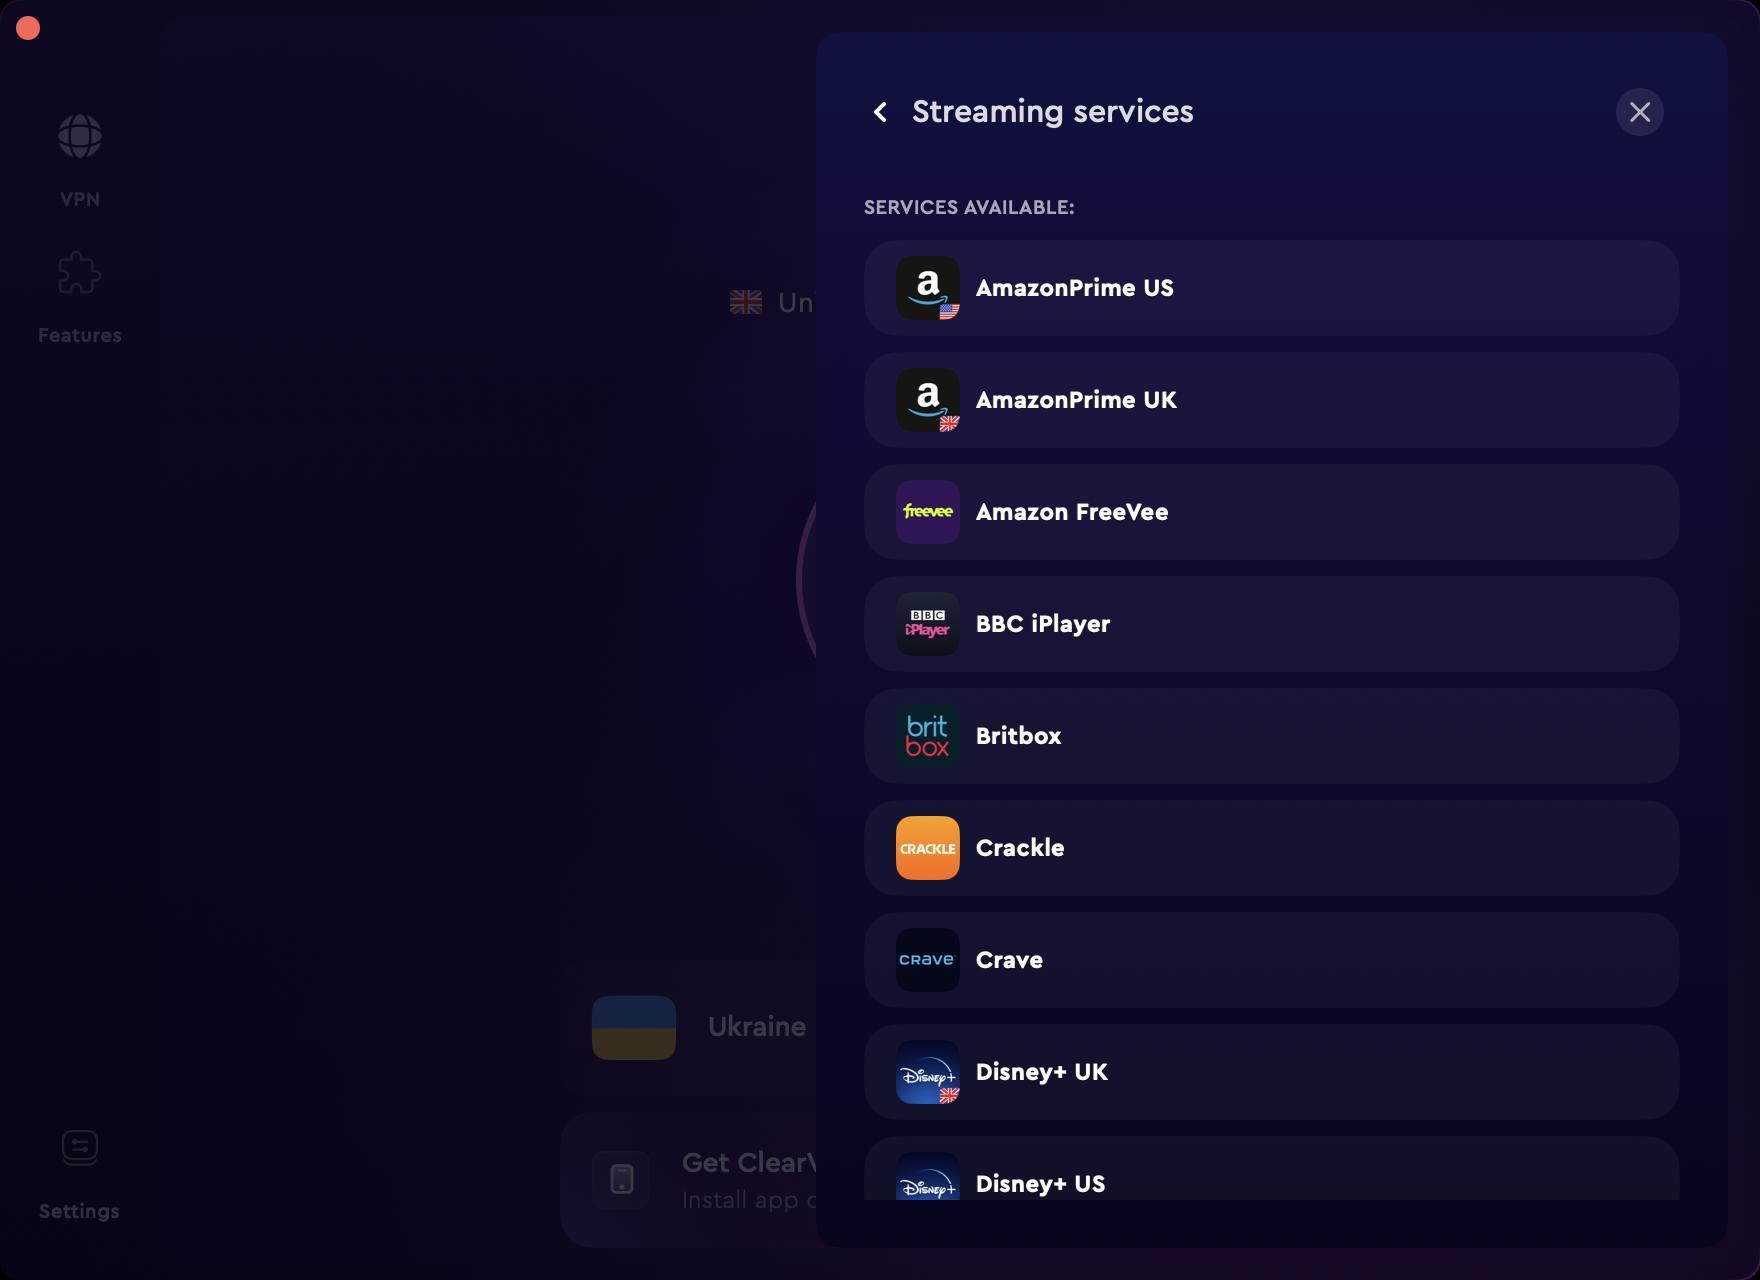
Accessibility tree:
{"name": "Untitled", "role": "AXWindow", "description": null, "role_description": "standard window", "value": null, "position": "339.00;123.00", "size": "880;640", "children": [{"name": null, "role": "AXGroup", "description": null, "role_description": "group", "value": null, "position": "0.00;0.00", "size": "880;640", "children": [{"name": null, "role": "AXImage", "description": "main_selected", "role_description": "image", "value": null, "position": "28.00;56.00", "size": "24;24", "children": []}, {"name": null, "role": "AXStaticText", "description": null, "role_description": "text", "value": "VPN", "position": "29.75;95.00", "size": "20;10", "children": []}, {"name": null, "role": "AXStaticText", "description": null, "role_description": "text", "value": "VPN is off", "position": "449.25;113.00", "size": "62;14", "children": []}, {"name": null, "role": "AXImage", "description": "features_unselected", "role_description": "image", "value": null, "position": "28.00;124.00", "size": "24;24", "children": []}, {"name": null, "role": "AXImage", "description": "GB", "role_description": "image", "value": null, "position": "365.00;145.00", "size": "16;12", "children": []}, {"name": null, "role": "AXStaticText", "description": null, "role_description": "text", "value": "United Kingdom", "position": "389.00;145.00", "size": "110;14", "children": []}, {"name": null, "role": "AXStaticText", "description": null, "role_description": "text", "value": "86.12.60.183", "position": "518.50;145.00", "size": "76;14", "children": []}, {"name": null, "role": "AXStaticText", "description": null, "role_description": "text", "value": "Features", "position": "18.75;163.00", "size": "42;10", "children": []}, {"name": null, "role": "AXButton", "description": "connect", "role_description": "button", "value": null, "position": "398.00;208.00", "size": "164;164", "children": []}, {"name": null, "role": "AXImage", "description": "handPointer", "role_description": "image", "value": null, "position": "419.00;411.00", "size": "18;18", "children": []}, {"name": null, "role": "AXStaticText", "description": null, "role_description": "text", "value": "Tap to Connect", "position": "440.75;413.00", "size": "100;14", "children": []}, {"name": null, "role": "AXImage", "description": "settings_unselected", "role_description": "image", "value": null, "position": "28.00;562.00", "size": "24;24", "children": []}, {"name": null, "role": "AXButton", "description": "Feedback", "role_description": "button", "value": null, "position": "774.00;20.00", "size": "90;32", "children": []}, {"name": null, "role": "AXButton", "description": "back-button-icon-bold", "role_description": "button", "value": null, "position": "424.00;40.00", "size": "32;32", "children": []}, {"name": null, "role": "AXStaticText", "description": null, "role_description": "text", "value": "Streaming services", "position": "456.00;48.00", "size": "142;16", "children": []}, {"name": null, "role": "AXButton", "description": "close_overlay_icon", "role_description": "button", "value": null, "position": "808.00;44.00", "size": "24;24", "children": []}, {"name": null, "role": "AXStaticText", "description": null, "role_description": "text", "value": "SERVICES AVAILABLE:", "position": "432.00;99.00", "size": "106;10", "children": []}, {"name": null, "role": "AXButton", "description": "Ukraine", "role_description": "button", "value": null, "position": "280.00;480.00", "size": "400;76", "children": []}, {"name": null, "role": "AXImage", "description": "mobile", "role_description": "image", "value": null, "position": "296.00;575.50", "size": "29;29", "children": []}, {"name": null, "role": "AXStaticText", "description": null, "role_description": "text", "value": "Get ClearVPN on Mobile", "position": "341.00;575.00", "size": "158;14", "children": []}, {"name": null, "role": "AXScrollArea", "description": null, "role_description": "scroll area", "value": null, "position": "432.00;120.00", "size": "408;480", "children": [{"name": null, "role": "AXOpaqueProviderGroup", "description": null, "role_description": "list", "value": null, "position": "447.97;128.00", "size": "141;986", "children": [{"name": null, "role": "AXImage", "description": null, "role_description": "image", "value": null, "position": "447.97;128.00", "size": "32;32", "children": []}, {"name": null, "role": "AXStaticText", "description": null, "role_description": "text", "value": "AmazonPrime US", "position": "487.97;138.00", "size": "100;12", "children": []}, {"name": null, "role": "AXImage", "description": null, "role_description": "image", "value": null, "position": "447.97;184.00", "size": "32;32", "children": []}, {"name": null, "role": "AXStaticText", "description": null, "role_description": "text", "value": "AmazonPrime UK", "position": "487.97;194.00", "size": "101;12", "children": []}, {"name": null, "role": "AXImage", "description": null, "role_description": "image", "value": null, "position": "447.97;240.00", "size": "32;32", "children": []}, {"name": null, "role": "AXStaticText", "description": null, "role_description": "text", "value": "Amazon FreeVee", "position": "487.97;250.00", "size": "97;12", "children": []}, {"name": null, "role": "AXImage", "description": null, "role_description": "image", "value": null, "position": "447.97;296.00", "size": "32;32", "children": []}, {"name": null, "role": "AXStaticText", "description": null, "role_description": "text", "value": "BBC iPlayer", "position": "487.97;306.00", "size": "68;12", "children": []}, {"name": null, "role": "AXImage", "description": null, "role_description": "image", "value": null, "position": "447.97;352.00", "size": "32;32", "children": []}, {"name": null, "role": "AXStaticText", "description": null, "role_description": "text", "value": "Britbox", "position": "487.97;362.00", "size": "43;12", "children": []}, {"name": null, "role": "AXImage", "description": null, "role_description": "image", "value": null, "position": "447.97;408.00", "size": "32;32", "children": []}, {"name": null, "role": "AXStaticText", "description": null, "role_description": "text", "value": "Crackle", "position": "487.97;418.00", "size": "45;12", "children": []}, {"name": null, "role": "AXImage", "description": null, "role_description": "image", "value": null, "position": "447.97;464.00", "size": "32;32", "children": []}, {"name": null, "role": "AXStaticText", "description": null, "role_description": "text", "value": "Crave", "position": "487.97;474.00", "size": "34;12", "children": []}, {"name": null, "role": "AXImage", "description": null, "role_description": "image", "value": null, "position": "447.97;520.00", "size": "32;32", "children": []}, {"name": null, "role": "AXStaticText", "description": null, "role_description": "text", "value": "Disney+ UK", "position": "487.97;530.00", "size": "66;12", "children": []}, {"name": null, "role": "AXImage", "description": null, "role_description": "image", "value": null, "position": "447.97;576.00", "size": "32;32", "children": []}, {"name": null, "role": "AXStaticText", "description": null, "role_description": "text", "value": "Disney+ US", "position": "487.97;586.00", "size": "65;12", "children": []}, {"name": null, "role": "AXImage", "description": null, "role_description": "image", "value": null, "position": "447.97;632.00", "size": "32;32", "children": []}, {"name": null, "role": "AXStaticText", "description": null, "role_description": "text", "value": "ESPN", "position": "487.97;642.00", "size": "30;12", "children": []}, {"name": null, "role": "AXImage", "description": null, "role_description": "image", "value": null, "position": "447.97;688.00", "size": "32;32", "children": []}, {"name": null, "role": "AXStaticText", "description": null, "role_description": "text", "value": "F1 TV", "position": "487.97;698.00", "size": "30;12", "children": []}, {"name": null, "role": "AXImage", "description": null, "role_description": "image", "value": null, "position": "447.97;744.00", "size": "32;32", "children": []}, {"name": null, "role": "AXStaticText", "description": null, "role_description": "text", "value": "Fox Sports", "position": "487.97;754.00", "size": "62;12", "children": []}, {"name": null, "role": "AXImage", "description": null, "role_description": "image", "value": null, "position": "447.97;800.00", "size": "32;32", "children": []}, {"name": null, "role": "AXStaticText", "description": null, "role_description": "text", "value": "FUBO TV", "position": "487.97;810.00", "size": "52;12", "children": []}, {"name": null, "role": "AXImage", "description": null, "role_description": "image", "value": null, "position": "447.97;856.00", "size": "32;32", "children": []}, {"name": null, "role": "AXStaticText", "description": null, "role_description": "text", "value": "HBO Max", "position": "487.97;866.00", "size": "53;12", "children": []}, {"name": null, "role": "AXImage", "description": null, "role_description": "image", "value": null, "position": "447.97;912.00", "size": "32;32", "children": []}, {"name": null, "role": "AXStaticText", "description": null, "role_description": "text", "value": "Hulu", "position": "487.97;922.00", "size": "27;12", "children": []}, {"name": null, "role": "AXImage", "description": null, "role_description": "image", "value": null, "position": "447.97;968.00", "size": "32;32", "children": []}, {"name": null, "role": "AXStaticText", "description": null, "role_description": "text", "value": "LocalNow", "position": "487.97;978.00", "size": "58;12", "children": []}, {"name": null, "role": "AXImage", "description": null, "role_description": "image", "value": null, "position": "447.97;1024.00", "size": "32;32", "children": []}, {"name": null, "role": "AXStaticText", "description": null, "role_description": "text", "value": "MLB TV", "position": "487.97;1034.00", "size": "42;12", "children": []}, {"name": null, "role": "AXImage", "description": null, "role_description": "image", "value": null, "position": "447.97;1080.00", "size": "32;32", "children": []}, {"name": null, "role": "AXStaticText", "description": null, "role_description": "text", "value": "Megogo", "position": "487.97;1090.00", "size": "48;12", "children": []}]}]}, {"name": null, "role": "AXImage", "description": "upgrade_stars", "role_description": "image", "value": null, "position": "503.00;572.00", "size": "16;16", "children": []}, {"name": null, "role": "AXStaticText", "description": null, "role_description": "text", "value": "Install app on other devices", "position": "341.00;594.00", "size": "159;12", "children": []}, {"name": null, "role": "AXButton", "description": "Share app", "role_description": "button", "value": null, "position": "591.50;578.00", "size": "72;24", "children": []}, {"name": null, "role": "AXStaticText", "description": null, "role_description": "text", "value": "Settings", "position": "19.50;601.00", "size": "41;10", "children": []}]}, {"name": null, "role": "AXButton", "description": null, "role_description": "close button", "value": null, "position": "7.00;6.00", "size": "14;16", "children": []}]}